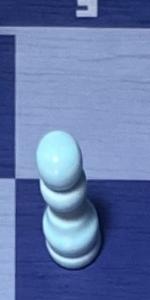
Label: Pawn_White